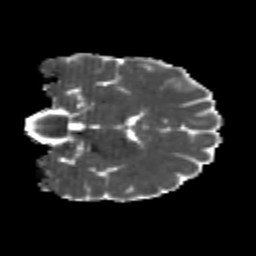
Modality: MD
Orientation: coronal
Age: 24
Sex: male
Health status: healthy
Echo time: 0.074 s